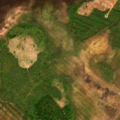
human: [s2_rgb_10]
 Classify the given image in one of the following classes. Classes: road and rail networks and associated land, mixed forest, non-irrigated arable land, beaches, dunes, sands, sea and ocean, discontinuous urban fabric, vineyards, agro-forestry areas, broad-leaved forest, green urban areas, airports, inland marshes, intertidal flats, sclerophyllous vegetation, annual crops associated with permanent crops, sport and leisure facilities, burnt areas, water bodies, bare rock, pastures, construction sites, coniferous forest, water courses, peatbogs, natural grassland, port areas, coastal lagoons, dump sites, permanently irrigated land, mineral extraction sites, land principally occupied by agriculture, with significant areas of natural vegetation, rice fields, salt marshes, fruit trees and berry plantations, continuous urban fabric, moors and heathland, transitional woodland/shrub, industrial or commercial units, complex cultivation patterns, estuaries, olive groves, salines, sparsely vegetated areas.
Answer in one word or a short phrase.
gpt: coniferous forest, mixed forest, transitional woodland/shrub, peatbogs